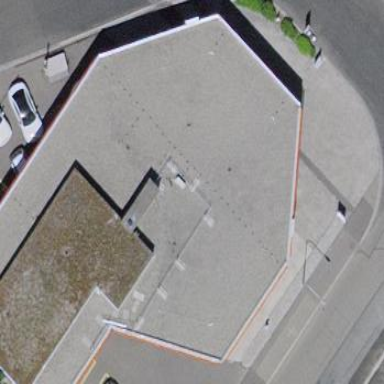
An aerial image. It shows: Close-up view of roof of building.